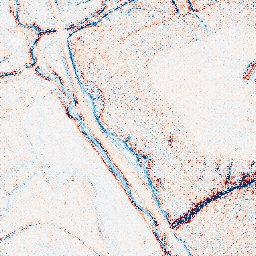
Category: edge_preserving
Decomposition family: anisotropic_diffusion
Decomposition parameters: iterations: 50
kappa: 10
gamma: 0.05
Upsampling method: regularized
Upsampling parameters: scale: 2
lambda_reg: 0.1
Upsampling scale: 2